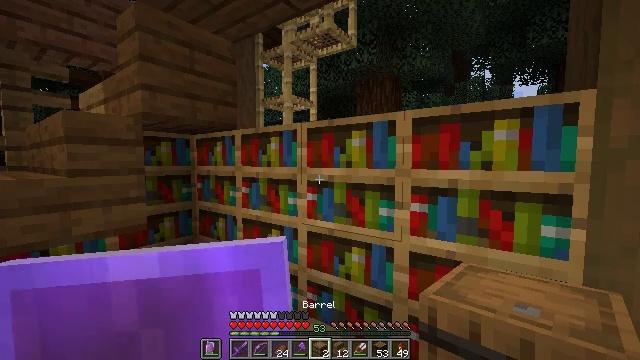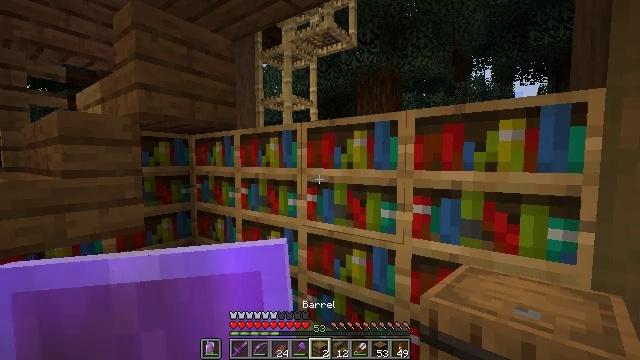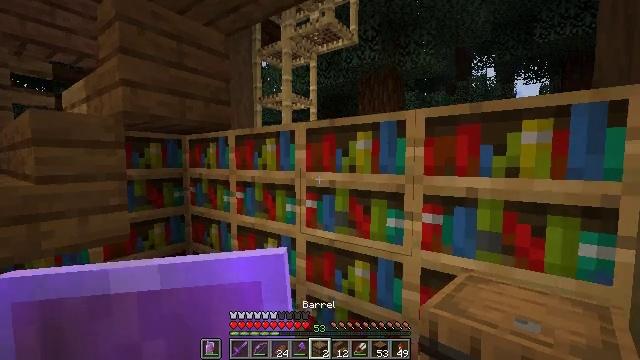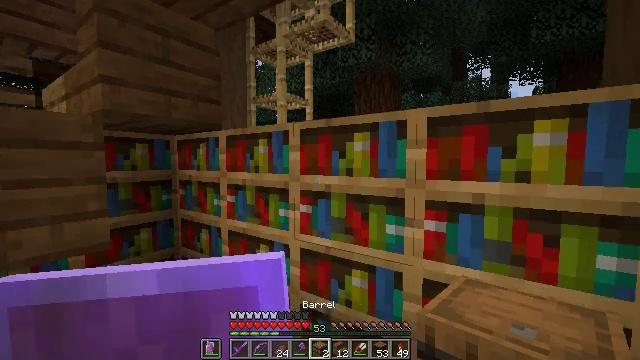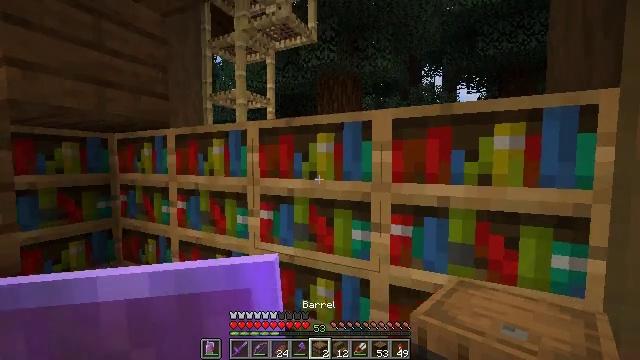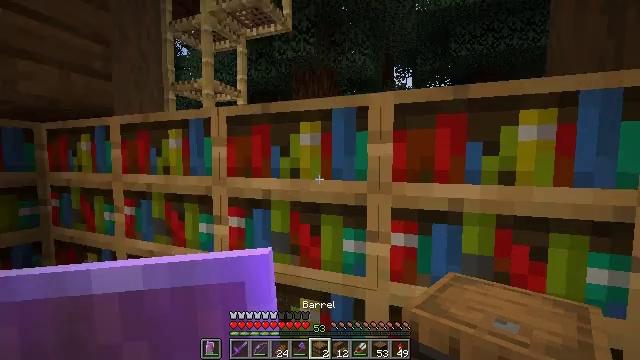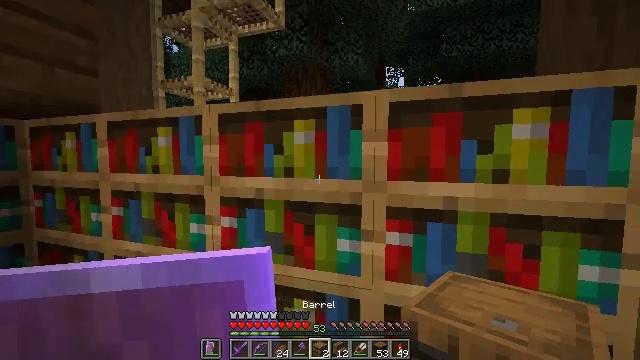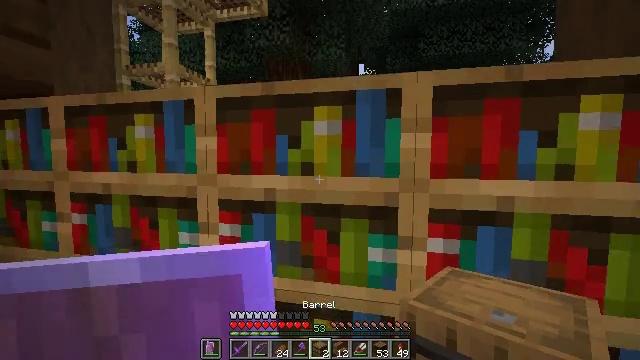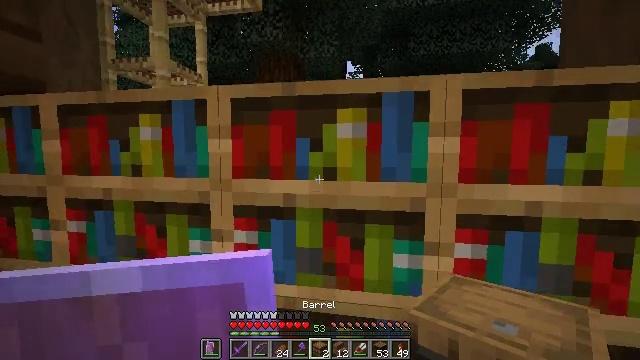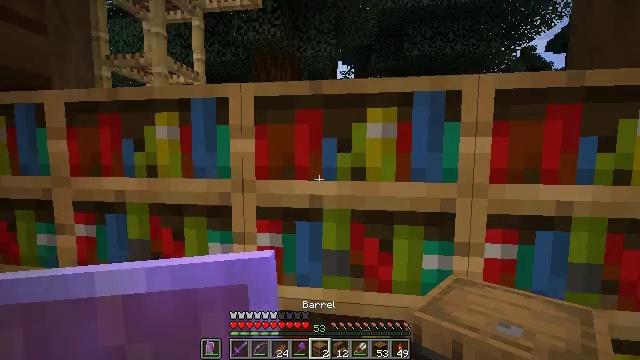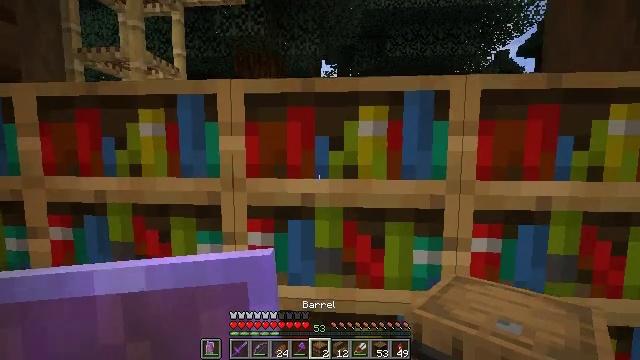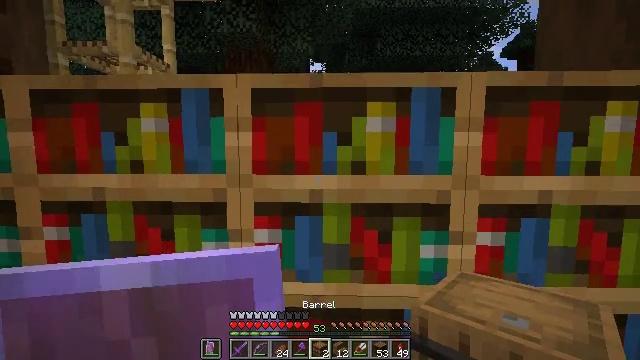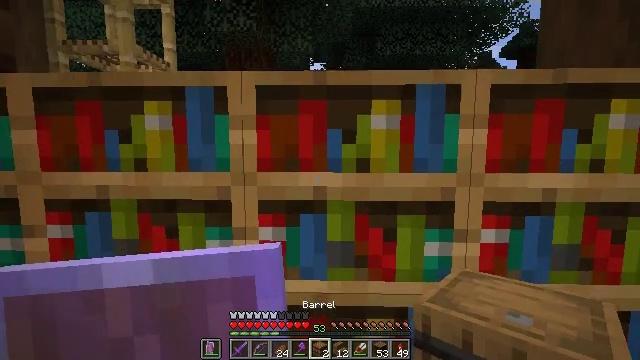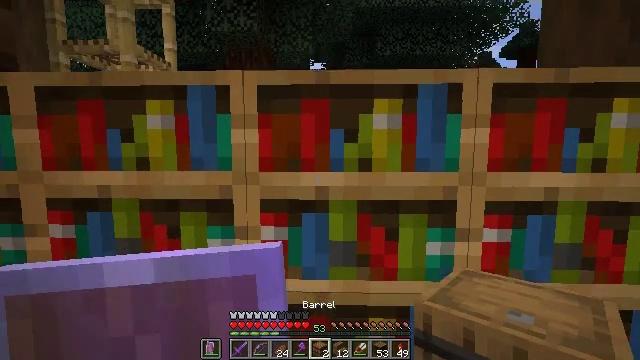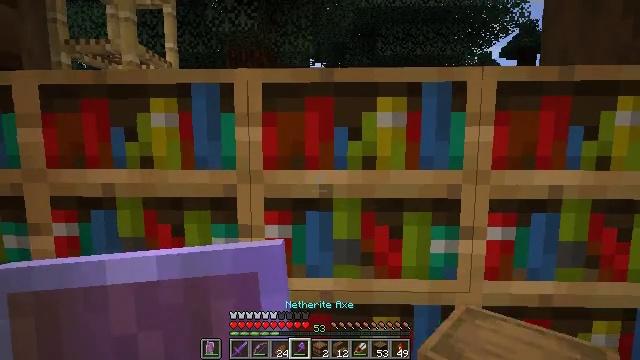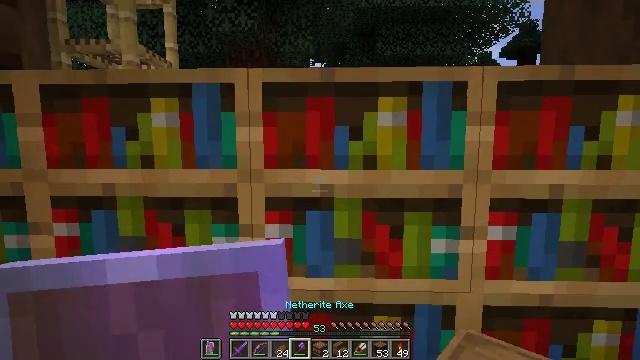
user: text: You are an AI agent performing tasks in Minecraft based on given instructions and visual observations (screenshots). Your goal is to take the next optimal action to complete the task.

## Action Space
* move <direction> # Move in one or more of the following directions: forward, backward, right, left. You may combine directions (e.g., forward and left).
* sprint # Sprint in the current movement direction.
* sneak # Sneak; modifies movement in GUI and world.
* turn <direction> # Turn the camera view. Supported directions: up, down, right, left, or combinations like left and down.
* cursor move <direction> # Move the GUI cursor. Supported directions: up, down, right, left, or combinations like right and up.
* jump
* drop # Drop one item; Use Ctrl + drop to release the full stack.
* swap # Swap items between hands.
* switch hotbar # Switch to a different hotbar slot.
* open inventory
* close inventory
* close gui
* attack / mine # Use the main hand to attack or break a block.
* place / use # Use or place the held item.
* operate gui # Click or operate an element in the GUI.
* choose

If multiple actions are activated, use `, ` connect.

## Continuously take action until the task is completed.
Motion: motion action
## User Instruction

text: Reclaim bookshelf materials.
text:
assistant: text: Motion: move forward
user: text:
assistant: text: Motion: move forward
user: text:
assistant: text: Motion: move forward
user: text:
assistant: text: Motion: move forward, turn right
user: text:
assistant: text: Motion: move forward and move left, turn right
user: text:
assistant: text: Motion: move forward and move left, turn right
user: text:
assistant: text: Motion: move left, turn right
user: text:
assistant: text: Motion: move left, turn right
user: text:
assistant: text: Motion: turn right
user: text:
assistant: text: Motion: turn right
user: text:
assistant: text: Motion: turn right
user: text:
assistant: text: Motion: no_op
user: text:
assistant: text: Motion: no_op
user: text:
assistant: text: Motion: no_op
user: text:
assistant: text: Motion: no_op
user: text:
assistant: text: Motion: no_op
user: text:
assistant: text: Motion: turn right
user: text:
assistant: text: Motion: turn right
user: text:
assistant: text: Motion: turn right
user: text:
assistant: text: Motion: attack / mine
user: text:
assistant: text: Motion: attack / mine
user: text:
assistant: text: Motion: attack / mine
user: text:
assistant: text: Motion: attack / mine
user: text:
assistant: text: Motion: attack / mine
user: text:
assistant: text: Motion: attack / mine
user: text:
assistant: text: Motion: no_op
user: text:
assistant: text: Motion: no_op
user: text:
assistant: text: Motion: no_op